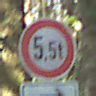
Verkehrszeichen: TatsaechlicheMasse
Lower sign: RichtungsangabeDurchPfeile5
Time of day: Midday
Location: Outdoor (Nature)
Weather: Clear
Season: NotSpecified
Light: Natural